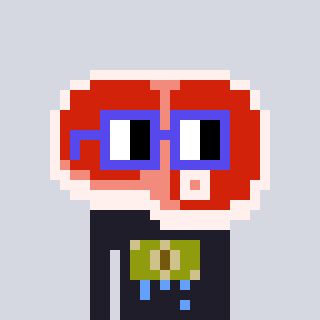
a pixel art character with square blue glasses, a steak-shaped head and a grayscale-colored body on a cool background